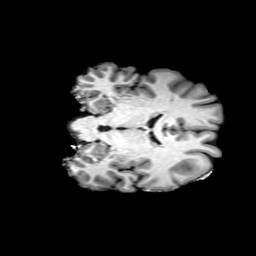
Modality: T1w
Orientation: coronal
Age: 32
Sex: male
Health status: ill